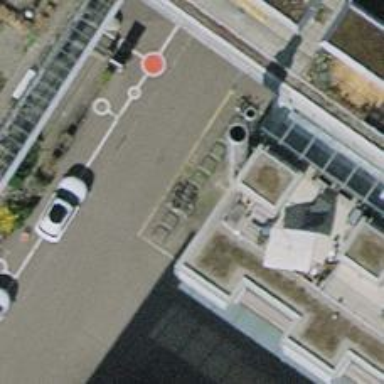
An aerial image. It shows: Bicycle parking area with stands available.